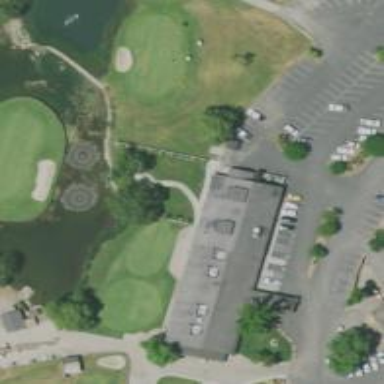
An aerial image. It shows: Footway that resembles golf path.